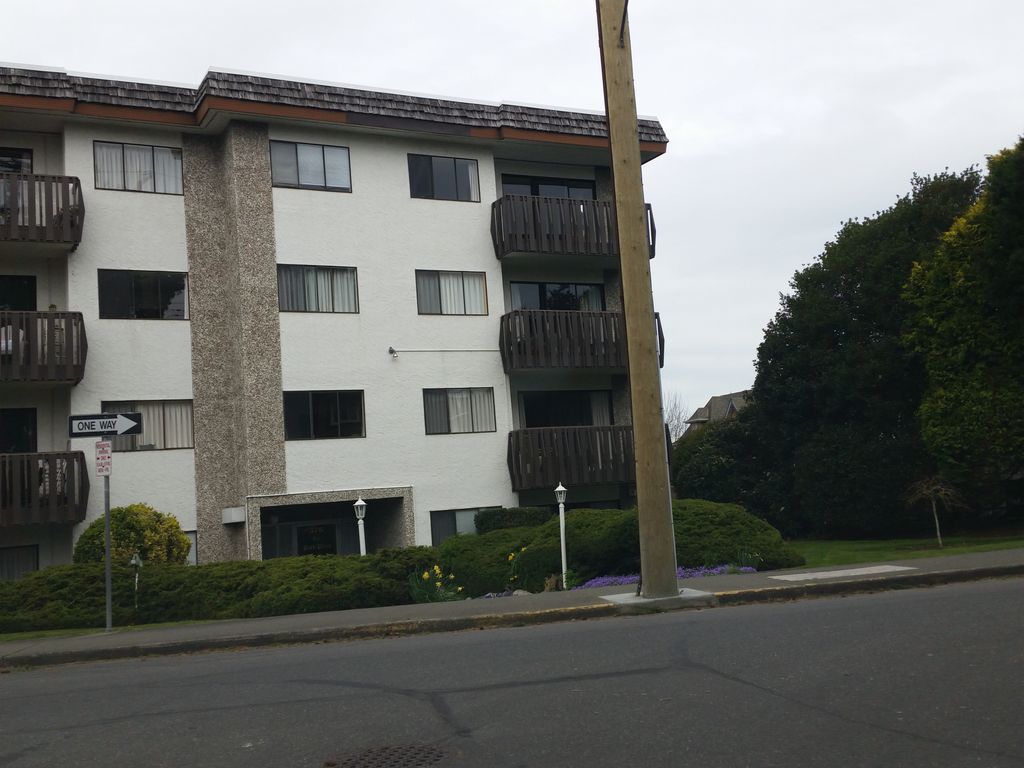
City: victoria